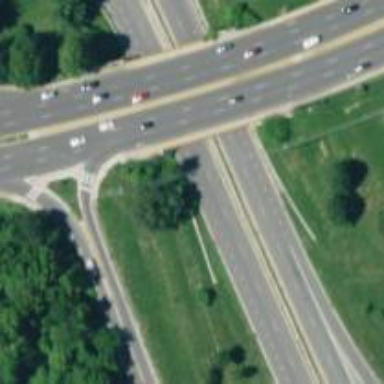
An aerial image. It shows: Primary highway that functions as expressway.